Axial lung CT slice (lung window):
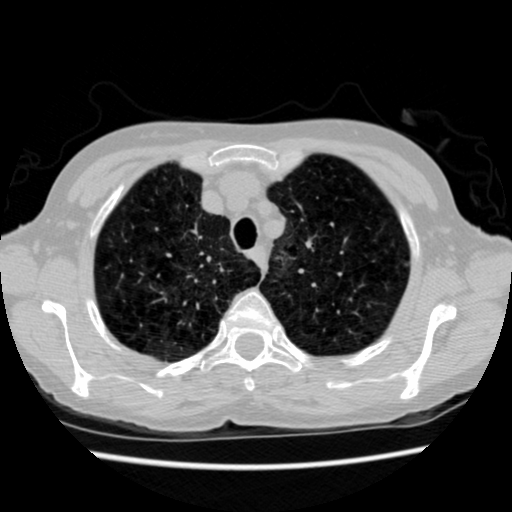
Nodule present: no